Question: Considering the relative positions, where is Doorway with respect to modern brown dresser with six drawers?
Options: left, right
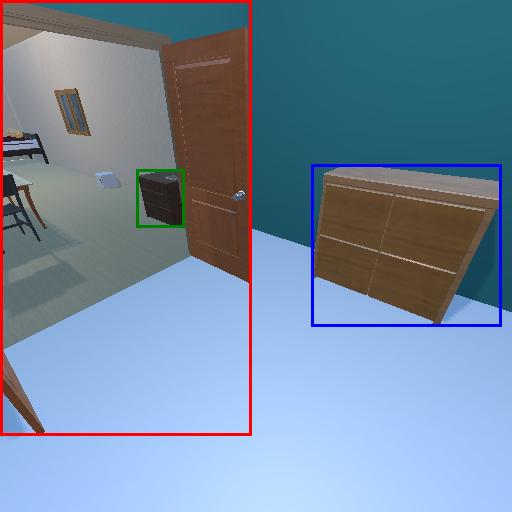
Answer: left